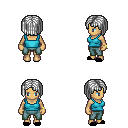
a pixel art fantasy rpg character, female body template, human, tanned skin, teal pirate shirt, teal pants, white pageboy hairstyle, bracelets, black slippers, four views (front, back, left, right), 2x2 character sprite sheet, small pixel art, hard edges, no anti-aliasing